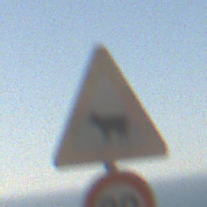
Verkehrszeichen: ViehtriebRechts
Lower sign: Geschwindigkeit30
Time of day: MorningAfternoon
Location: Outdoor (Urban)
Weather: Clear
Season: NotSpecified
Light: Natural